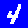
Digit: 4